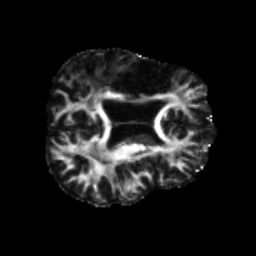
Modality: FA
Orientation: axial
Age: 54
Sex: male
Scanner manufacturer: siemens
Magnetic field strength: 3 T
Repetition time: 5.25 s
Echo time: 0.08 s